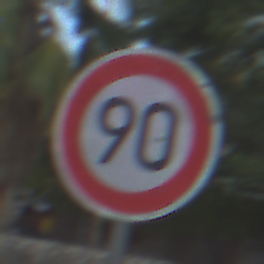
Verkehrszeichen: Geschwindigkeit90
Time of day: MorningAfternoon
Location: Outdoor (Suburban)
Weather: PartlyCloudy
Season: NotSpecified
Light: Natural